Question: Is it possible to change the background color of the icon in taskbar on windows? I'm going to build a simple chat application using adobe air with html/javascript and want to use this feature as a notification for new incoming messages, like in facebook messenger app, for example (see image).

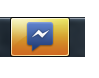
Answer: You can do several thing to notify the user via the 'NativeApplication','SystemTrayIcon' and 'DockIcon' classes.
On windows you can flash the application icon on the task bar and in OSX you can make the icon bounce to notify the user of a change / action required.
A summary of the methods used can be found on Adobe's site under <URL>
Although these examples are in as3, they are relatively similar to the js classes which can be found in the AIR HTML API Reference
<URL>
<URL>
<URL>